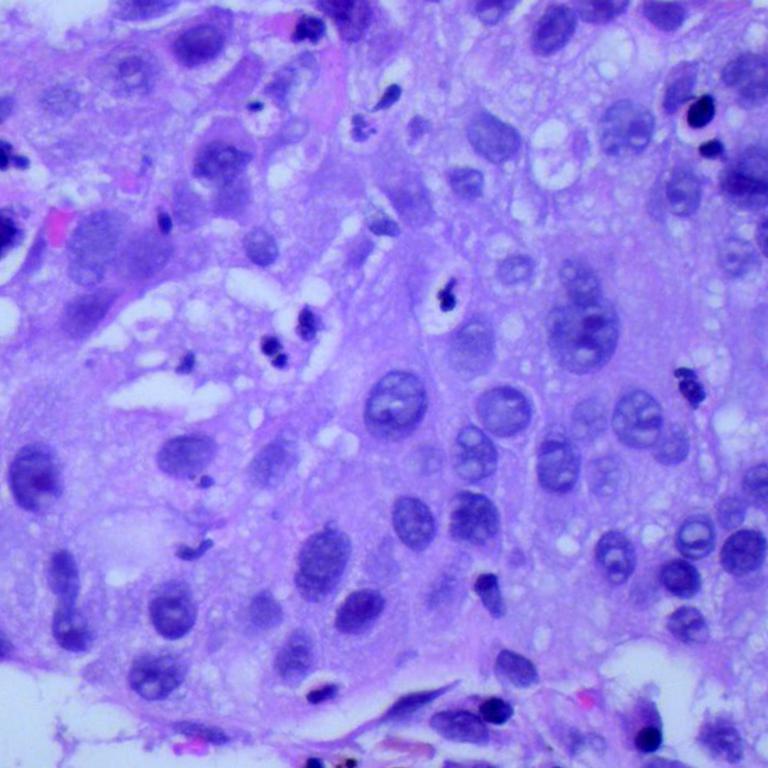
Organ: lung
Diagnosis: squamous carcinomas